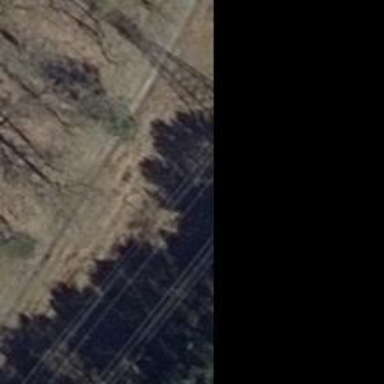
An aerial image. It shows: Power line in the image.